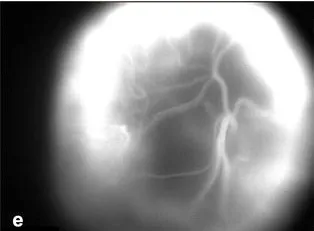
Clinical features of incontinentia pigmenti. Fluorescein angiography of the right eye. Revealed marked hyperfluorescence with diffuse leakage suggestive of neovascularization.
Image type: ophthalmic_imaging (ophthalmic_angiography)